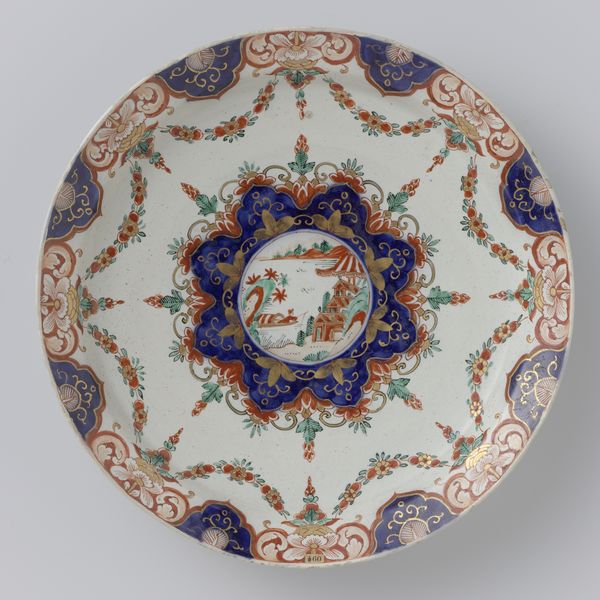
Titel: Bord van veelkleurig beschilderde faïence
Standort: Amsterdam
Institution: Rijksmuseum
Schlagwörter: blue, ornate, red, white, gold, green, yellow, flowers, pattern, pink, flower, boat, building, hills, house, lake, landscape, nature, orange, water, plants, ornament, trim, leaves, wreath, design, circle, ceramic, floral, chinese, stripes, abstrakt, asian, fishing, china, dish, plate, round, oriental, symbol, star, border, porcelain, painted, dinner, center, symmetrical, fisher, asia, polychrome, circular, central, symmetrie, symetrical, rim, porzellan, hinge, garlands, blossoms, sprigs